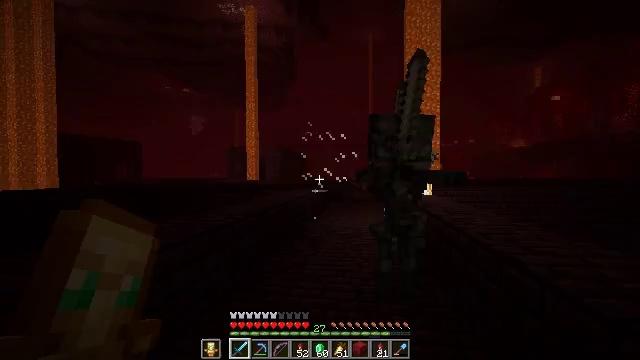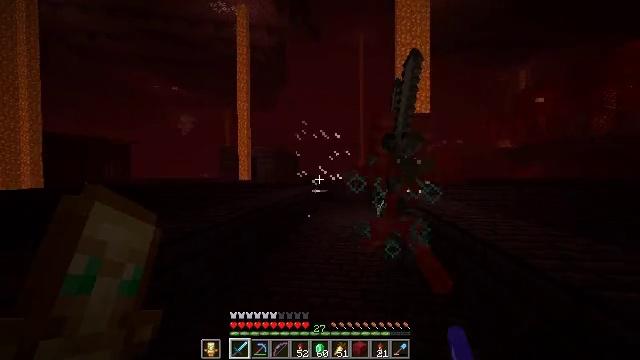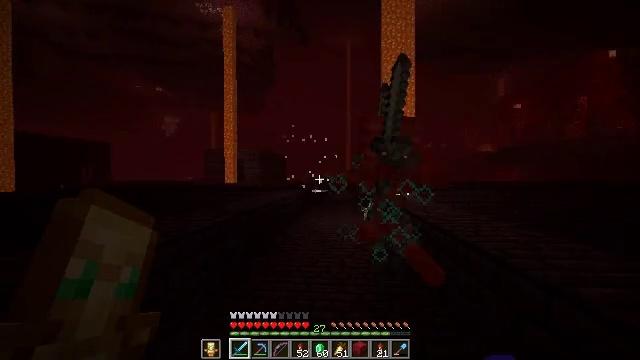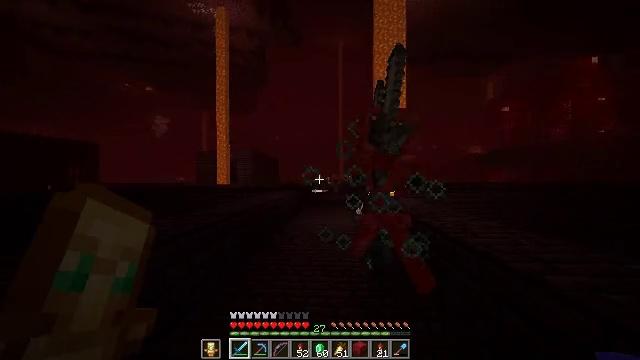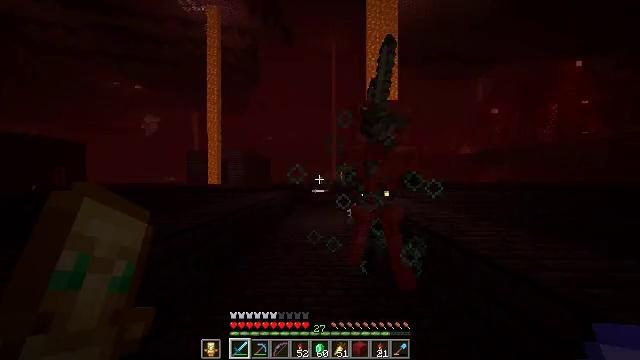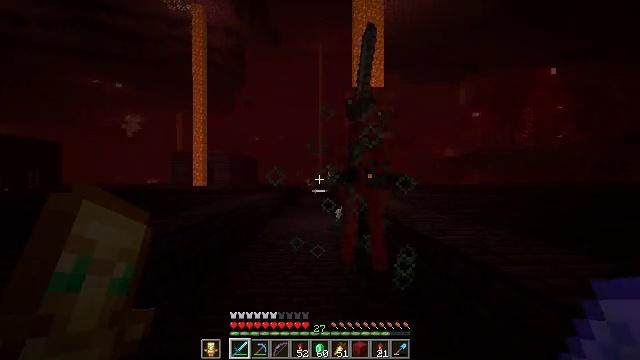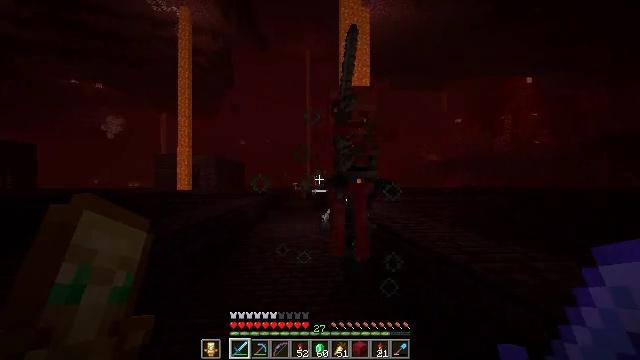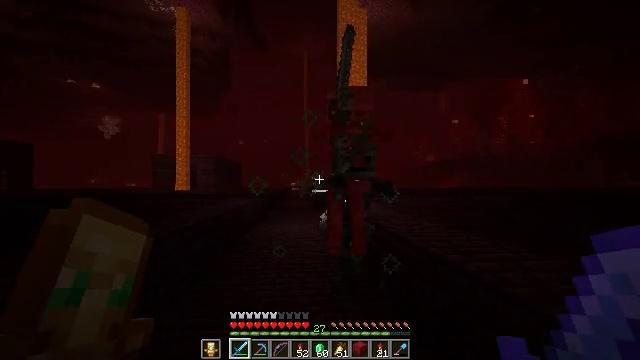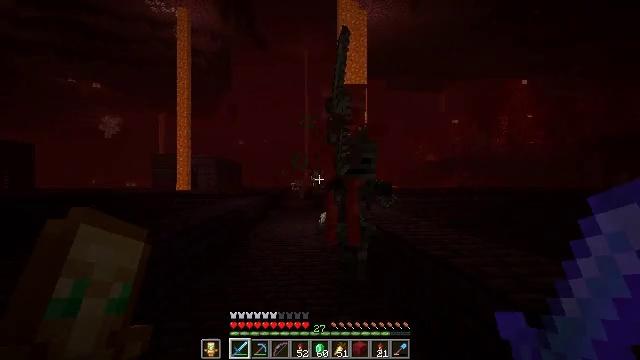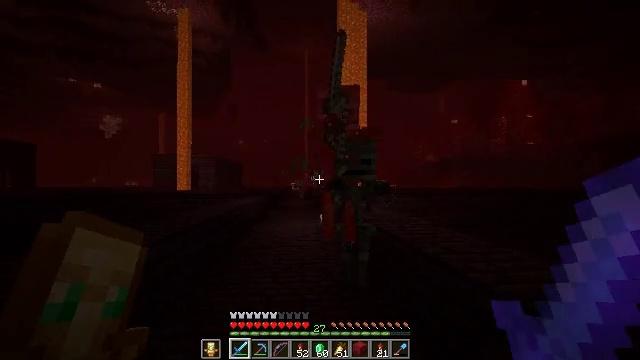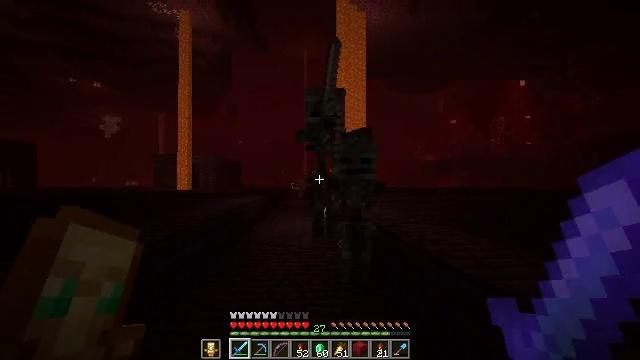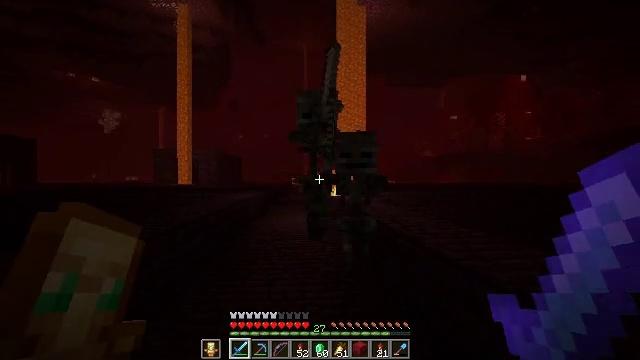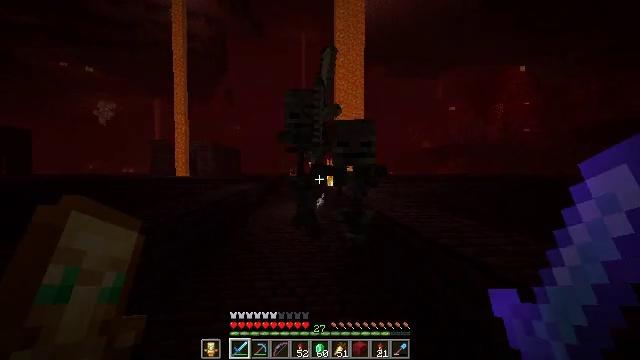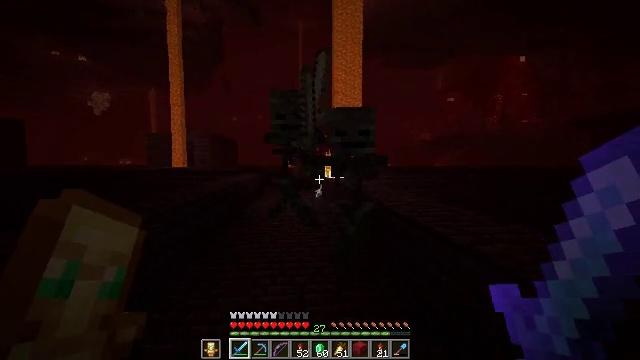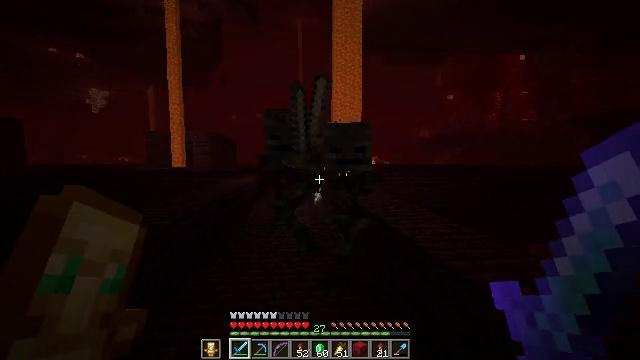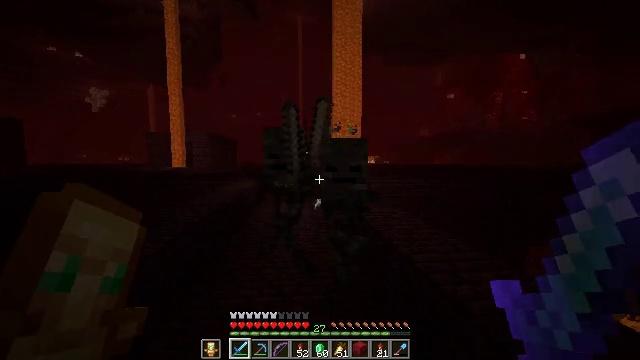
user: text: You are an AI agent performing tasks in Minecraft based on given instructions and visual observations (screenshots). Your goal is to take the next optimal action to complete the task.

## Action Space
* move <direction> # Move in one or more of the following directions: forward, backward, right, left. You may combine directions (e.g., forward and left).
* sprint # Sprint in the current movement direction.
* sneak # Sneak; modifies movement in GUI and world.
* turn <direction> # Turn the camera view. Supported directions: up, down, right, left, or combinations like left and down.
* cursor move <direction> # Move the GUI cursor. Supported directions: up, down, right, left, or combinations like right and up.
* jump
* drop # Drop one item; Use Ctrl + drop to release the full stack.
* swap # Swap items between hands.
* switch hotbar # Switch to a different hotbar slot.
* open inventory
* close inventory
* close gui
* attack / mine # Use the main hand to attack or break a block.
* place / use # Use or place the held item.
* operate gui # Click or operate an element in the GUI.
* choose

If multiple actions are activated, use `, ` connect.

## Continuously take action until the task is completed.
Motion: motion action
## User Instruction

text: Hunt the wither skeleton.
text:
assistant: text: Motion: move back, turn right
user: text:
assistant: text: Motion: turn right
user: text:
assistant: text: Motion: turn right
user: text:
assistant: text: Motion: turn right
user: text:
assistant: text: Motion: move back, turn right
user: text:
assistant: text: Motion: move back, turn right
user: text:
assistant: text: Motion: move back
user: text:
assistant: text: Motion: move back
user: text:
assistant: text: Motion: move back
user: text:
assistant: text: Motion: no_op
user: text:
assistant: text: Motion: turn down
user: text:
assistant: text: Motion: turn down
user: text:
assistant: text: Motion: turn down
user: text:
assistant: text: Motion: jump
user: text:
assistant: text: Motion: jump
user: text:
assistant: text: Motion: turn down, jump
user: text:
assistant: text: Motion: turn left and down
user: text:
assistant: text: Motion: turn left and down
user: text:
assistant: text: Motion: no_op
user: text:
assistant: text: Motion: no_op
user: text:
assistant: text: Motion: move back, turn right
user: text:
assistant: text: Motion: move back, turn right and down, attack / mine
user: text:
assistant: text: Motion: move back, attack / mine
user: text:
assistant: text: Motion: move back, attack / mine
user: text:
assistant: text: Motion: move back, turn up
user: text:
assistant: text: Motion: move back, turn up
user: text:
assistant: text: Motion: move back, turn up
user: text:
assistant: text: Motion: move back, turn up
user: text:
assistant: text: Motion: move back
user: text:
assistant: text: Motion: move back